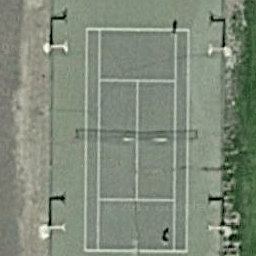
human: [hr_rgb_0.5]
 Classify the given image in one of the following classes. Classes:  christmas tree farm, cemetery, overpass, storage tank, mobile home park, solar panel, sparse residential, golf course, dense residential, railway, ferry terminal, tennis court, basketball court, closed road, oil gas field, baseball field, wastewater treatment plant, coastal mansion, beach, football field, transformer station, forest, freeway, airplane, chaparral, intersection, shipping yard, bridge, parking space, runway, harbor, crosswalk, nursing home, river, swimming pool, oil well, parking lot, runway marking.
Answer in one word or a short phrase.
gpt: tennis court